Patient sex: M
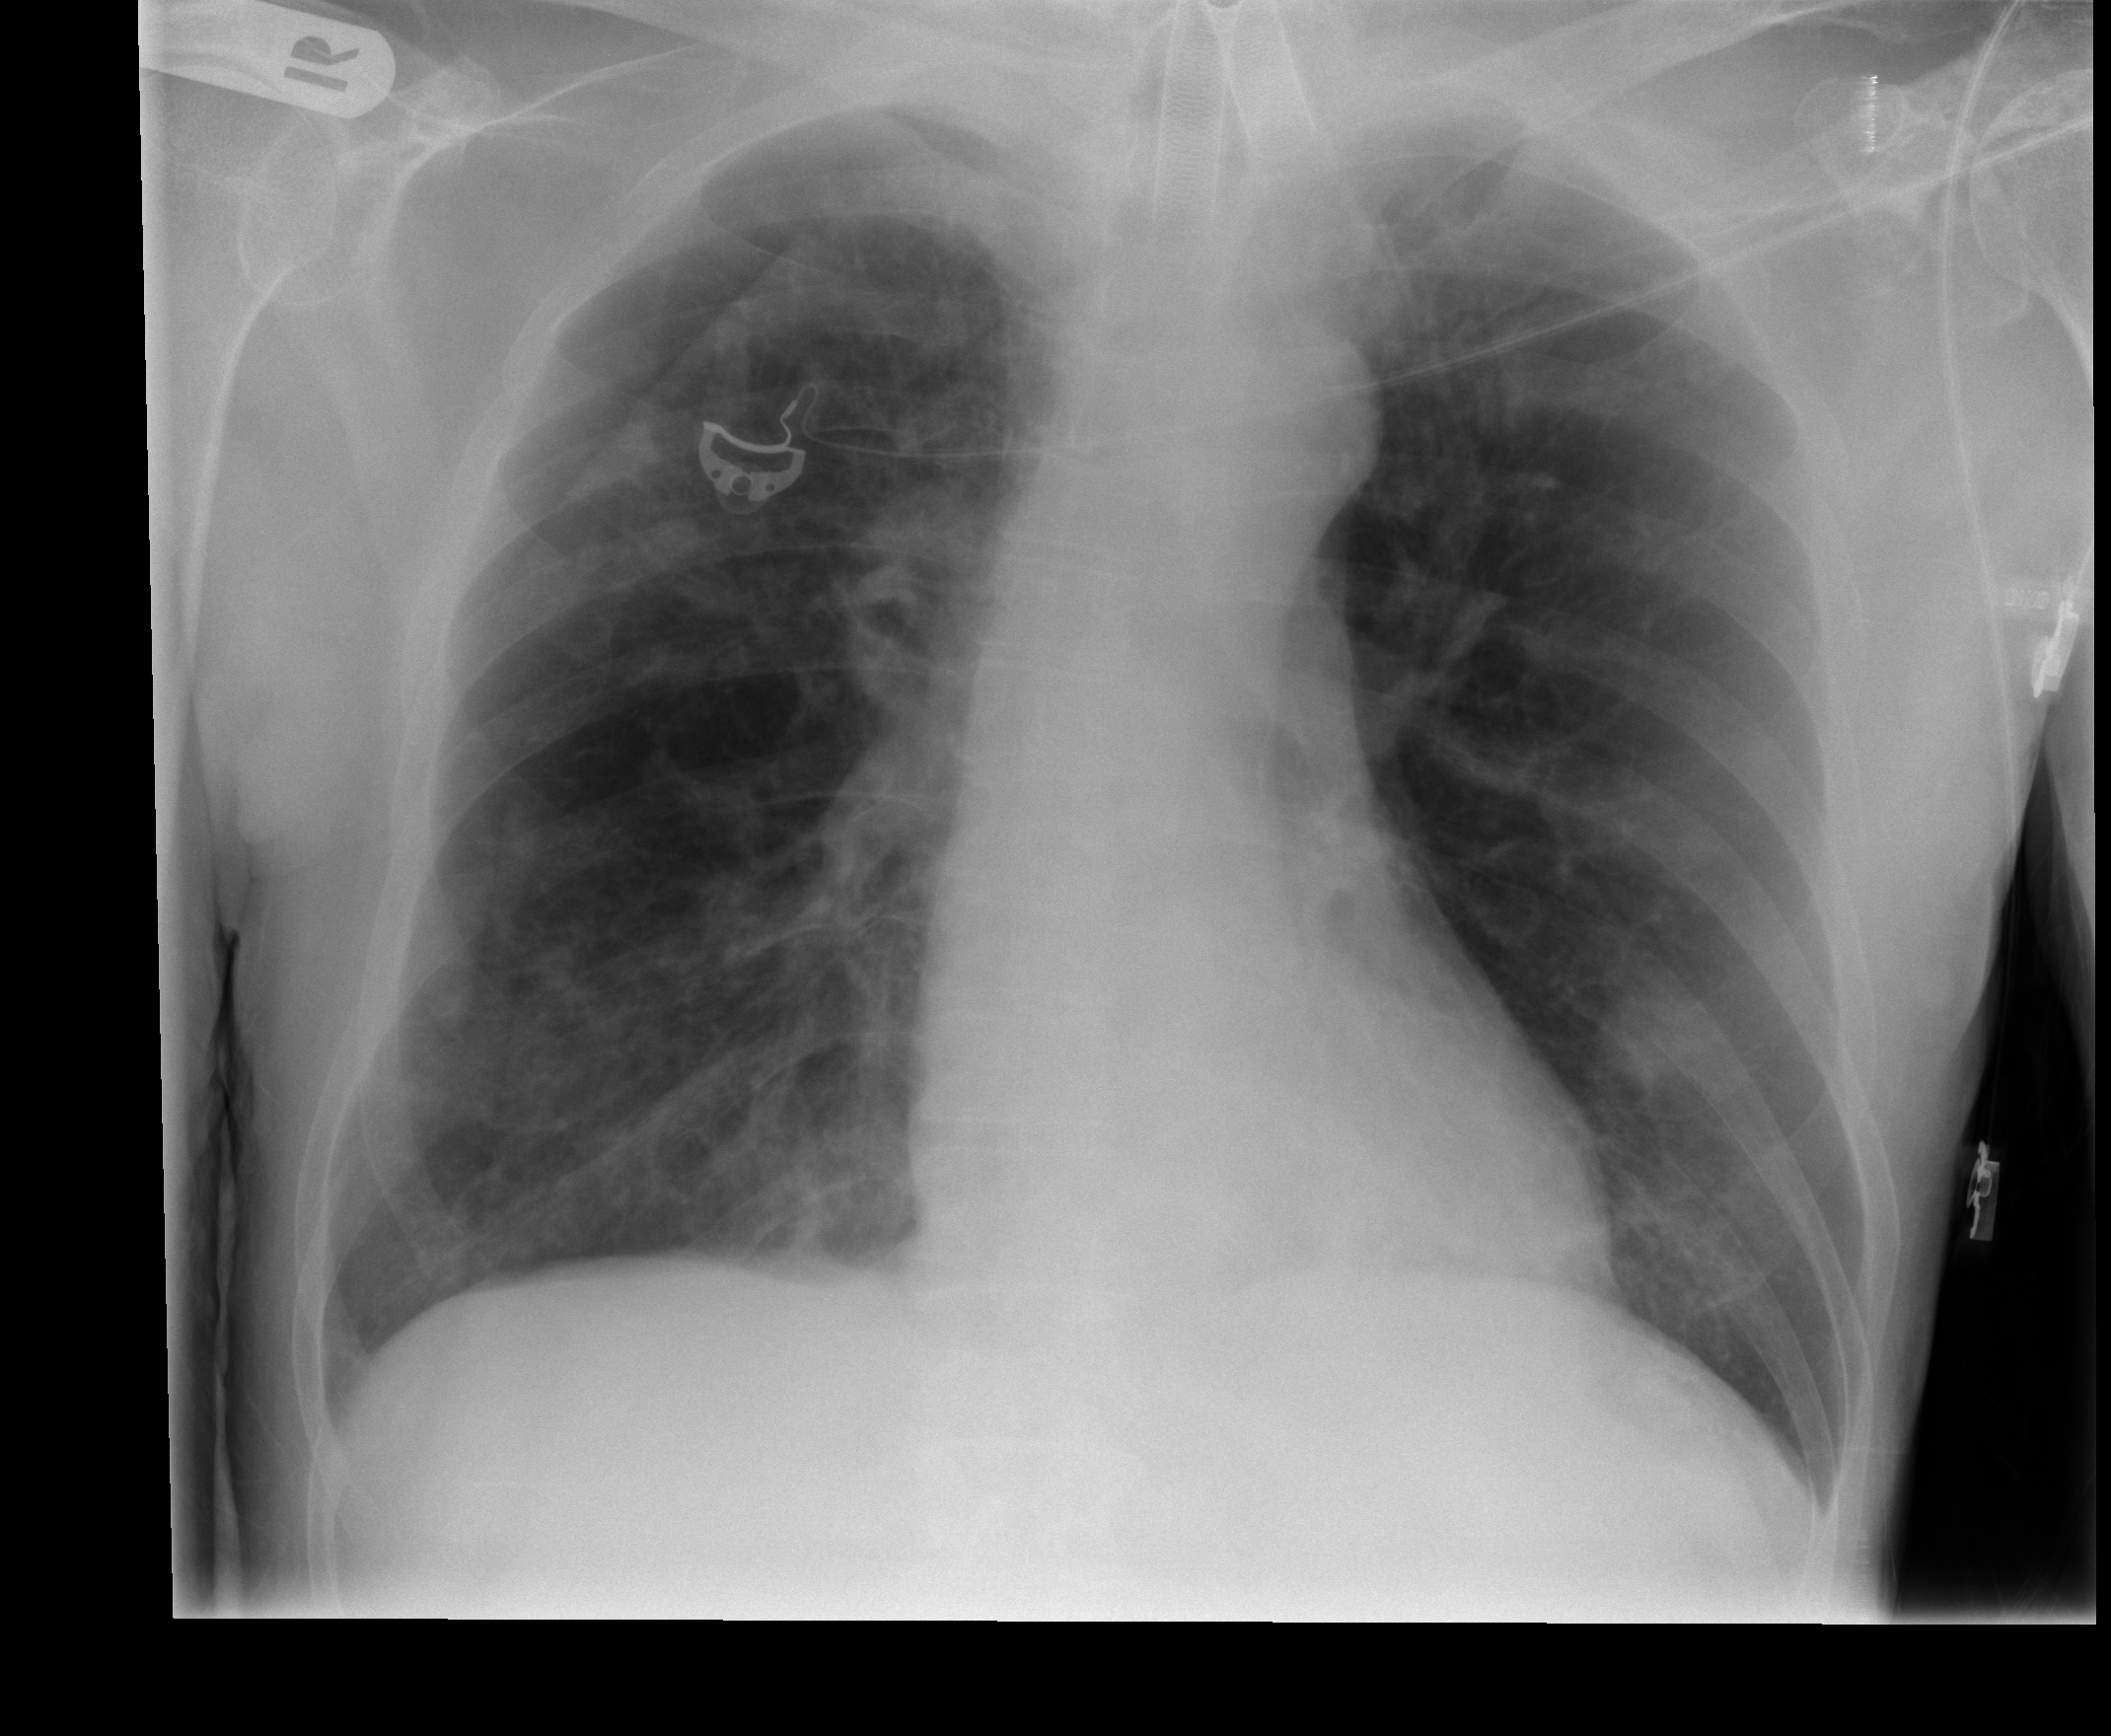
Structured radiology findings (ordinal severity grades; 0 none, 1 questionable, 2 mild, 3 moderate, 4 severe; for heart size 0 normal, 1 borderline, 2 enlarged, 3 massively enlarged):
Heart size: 0
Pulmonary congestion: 0
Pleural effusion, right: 0
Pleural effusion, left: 0
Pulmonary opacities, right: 0
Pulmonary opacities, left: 0
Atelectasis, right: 2
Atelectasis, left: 0